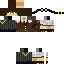
A female human skin with medium skin, wearing brown long hair dressed in a blue robe top and brown pants, featuring a closed mouth.